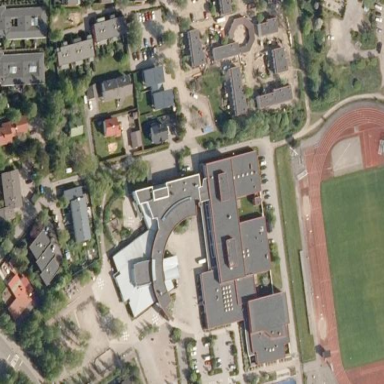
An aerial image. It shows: School.